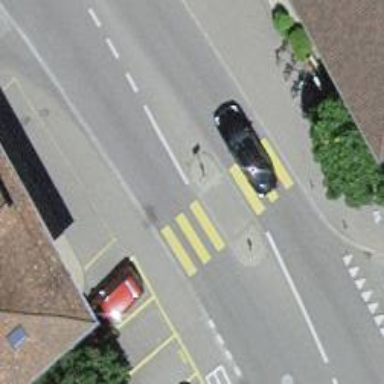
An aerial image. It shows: Marked zebra crossing with island.